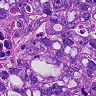
Metastatic tissue present: yes